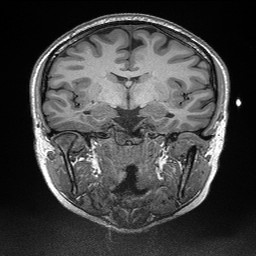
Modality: T1w
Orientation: sagittal
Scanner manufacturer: siemens
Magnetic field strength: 3 T
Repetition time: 2.3 s
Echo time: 0.00298 s